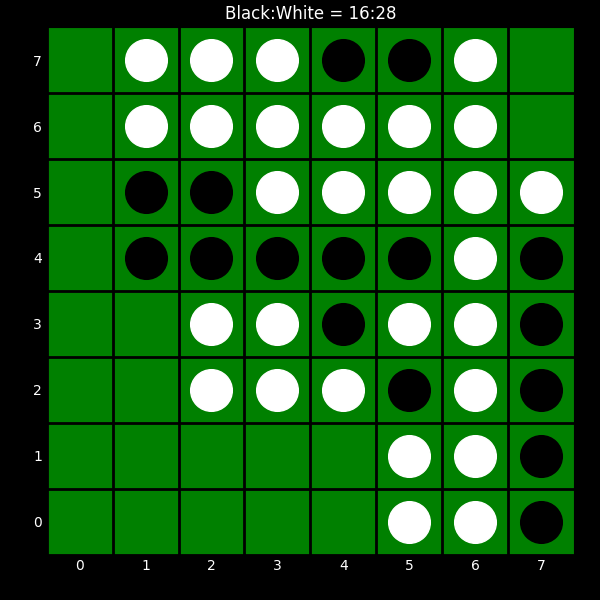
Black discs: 16
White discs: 28